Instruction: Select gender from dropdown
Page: traveler
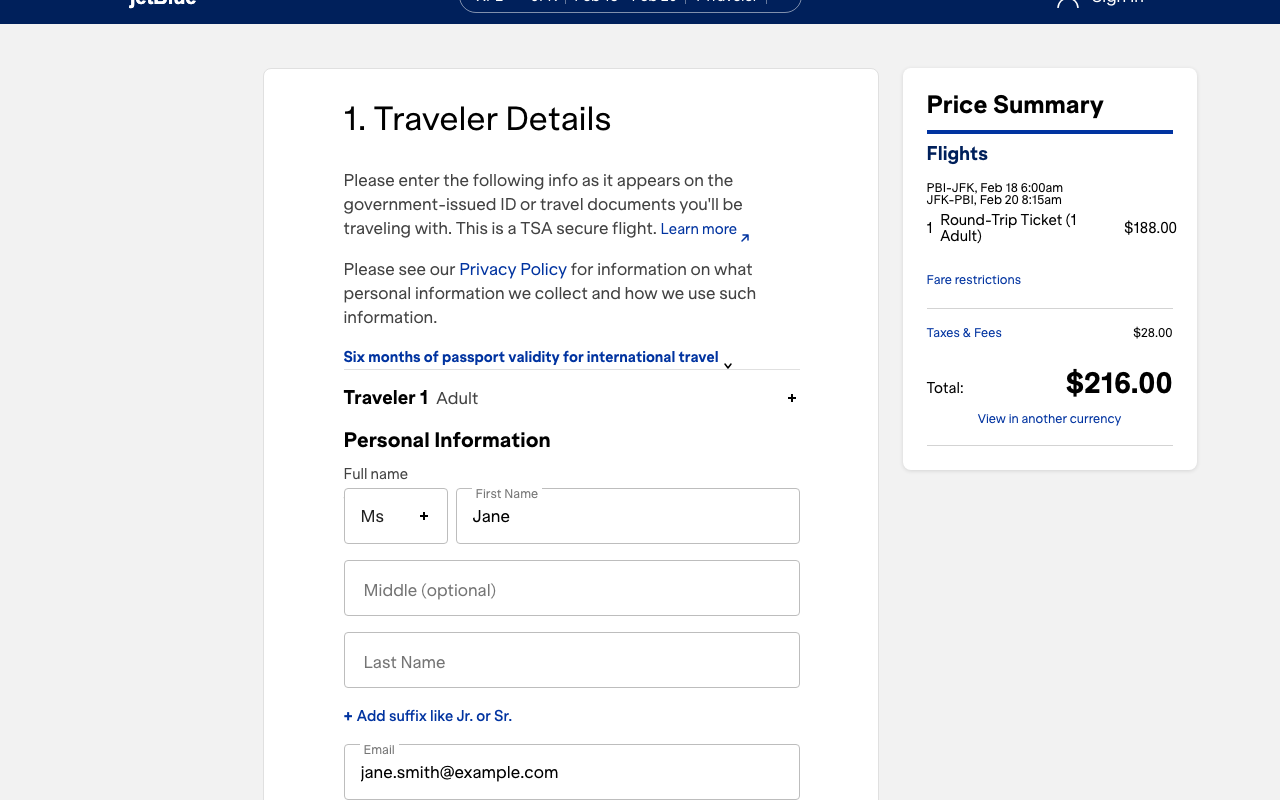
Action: click